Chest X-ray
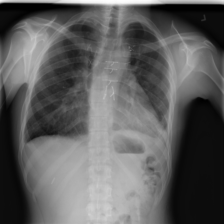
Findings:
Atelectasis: negative
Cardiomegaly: negative
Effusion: negative
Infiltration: negative
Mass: negative
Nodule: negative
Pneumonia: negative
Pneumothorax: positive
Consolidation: negative
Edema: negative
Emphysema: negative
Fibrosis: negative
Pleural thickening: negative
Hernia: negative